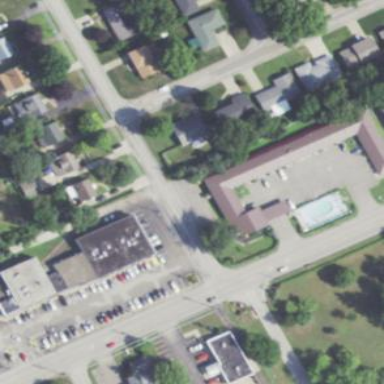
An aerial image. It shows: Motel building.